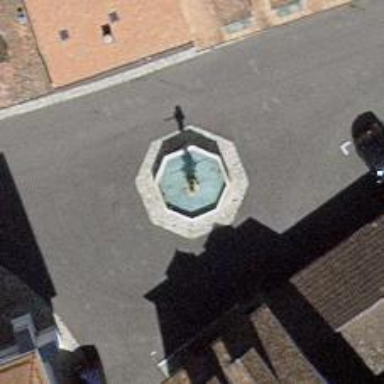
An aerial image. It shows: Beautiful fountain.